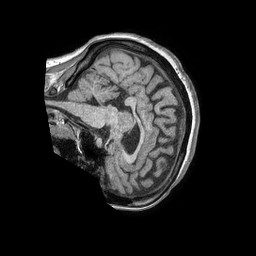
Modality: T1w
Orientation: sagittal
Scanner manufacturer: philips
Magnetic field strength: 1.5 T
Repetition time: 0.007867 s
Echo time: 0.003696 s